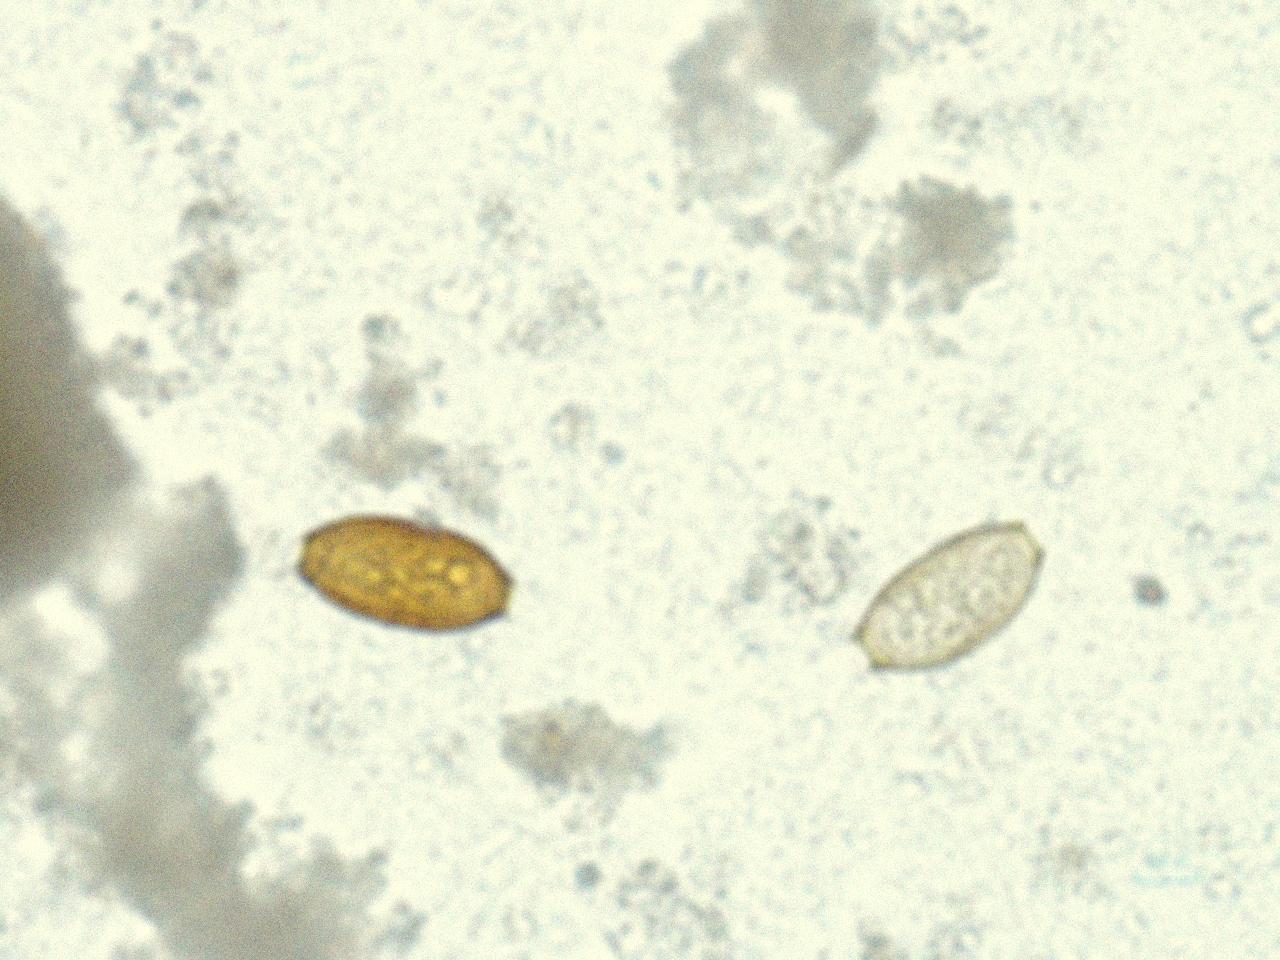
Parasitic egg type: Trichuris trichiura